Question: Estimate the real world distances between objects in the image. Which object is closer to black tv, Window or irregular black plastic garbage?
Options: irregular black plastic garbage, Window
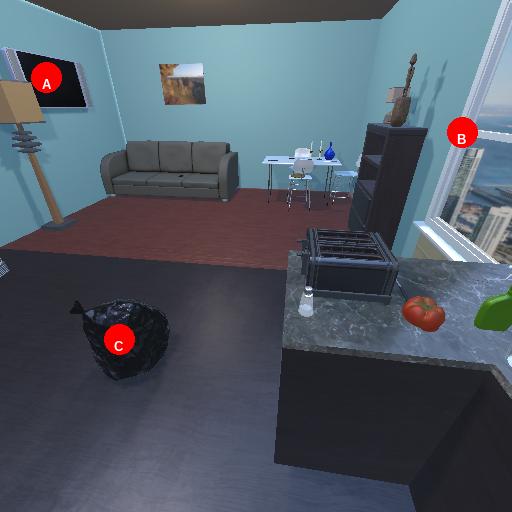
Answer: irregular black plastic garbage